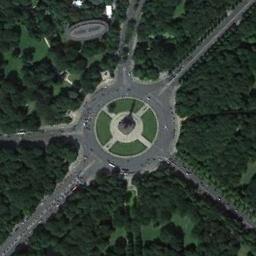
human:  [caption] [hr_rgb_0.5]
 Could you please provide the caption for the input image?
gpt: The roundabout is on the grass next to trees .

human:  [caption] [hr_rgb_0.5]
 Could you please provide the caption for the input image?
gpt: There are many trees around the roundabout .

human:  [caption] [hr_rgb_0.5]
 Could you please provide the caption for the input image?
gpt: The roundabout with some exits and entrances is in the forest and a sculpture is in the middle of the roundabout .

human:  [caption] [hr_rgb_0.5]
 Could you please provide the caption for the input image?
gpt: There are many bifurcation roads with many moving and waiting vehicles, And many forests around the roundabout .

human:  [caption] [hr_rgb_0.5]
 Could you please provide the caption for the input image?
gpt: There are many green trees around the roundabout .